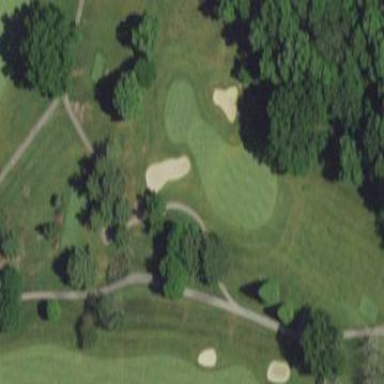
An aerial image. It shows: Area of rough grass used for golf.